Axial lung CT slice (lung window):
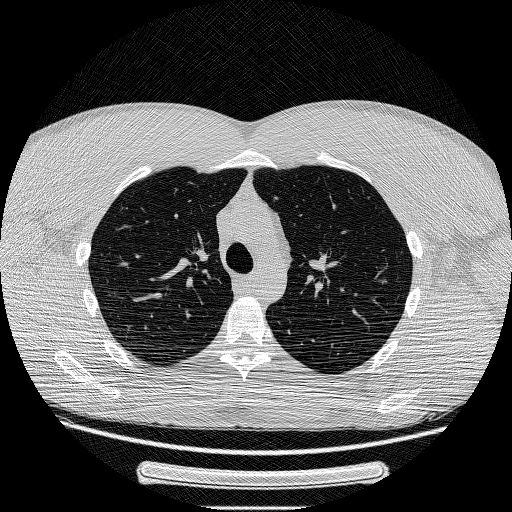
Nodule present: no